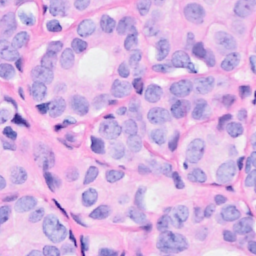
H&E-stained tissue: Breast